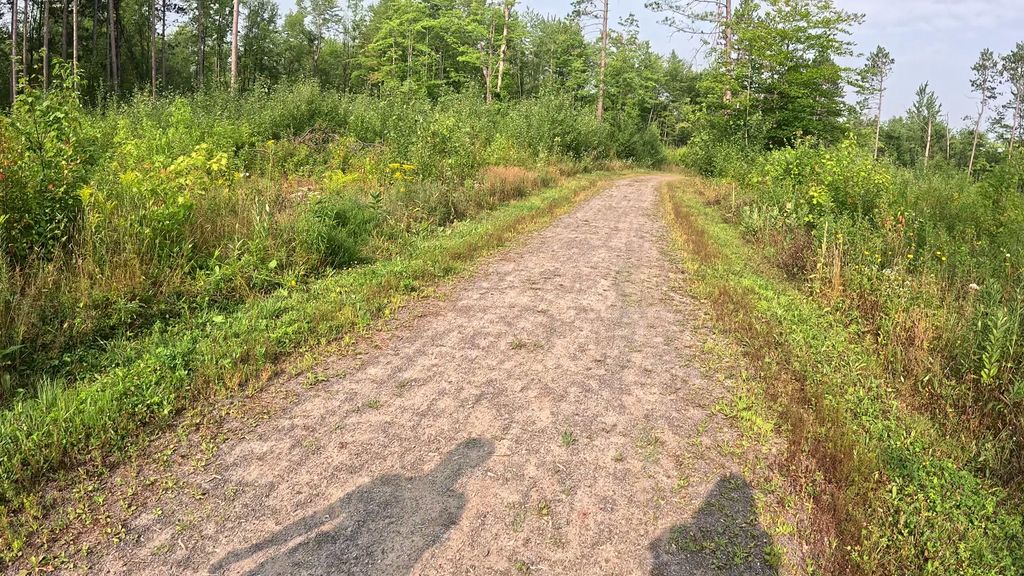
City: ottawa-gatineau